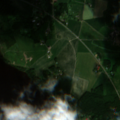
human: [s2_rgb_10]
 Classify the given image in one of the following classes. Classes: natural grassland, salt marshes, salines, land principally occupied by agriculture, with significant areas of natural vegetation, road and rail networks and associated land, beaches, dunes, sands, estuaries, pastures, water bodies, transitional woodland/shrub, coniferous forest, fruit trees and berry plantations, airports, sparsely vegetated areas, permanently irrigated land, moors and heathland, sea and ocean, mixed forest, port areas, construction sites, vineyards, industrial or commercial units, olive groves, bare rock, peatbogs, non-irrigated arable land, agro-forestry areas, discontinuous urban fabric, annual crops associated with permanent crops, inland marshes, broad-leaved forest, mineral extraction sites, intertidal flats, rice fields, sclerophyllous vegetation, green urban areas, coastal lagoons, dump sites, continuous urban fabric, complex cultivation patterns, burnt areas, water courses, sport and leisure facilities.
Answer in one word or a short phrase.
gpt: non-irrigated arable land, land principally occupied by agriculture, with significant areas of natural vegetation, broad-leaved forest, mixed forest, water bodies